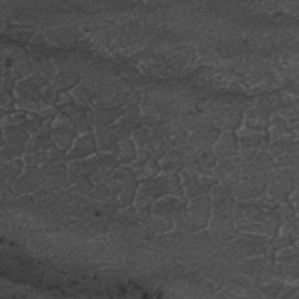
Label: frost